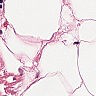
Metastatic tissue present: no